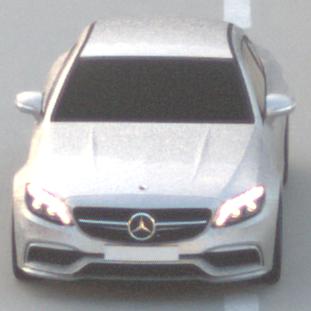
Make: Mercedes-Benz
Model: C 43 AMG
Detailed model: C-Class (205) AMG Limousine
Model produced from: 2016/10
Model produced until: 2018/04
Doors: 4
Color: white
Road condition: dry road
Daytime: sunrise or sunset
Contrast: low contrast